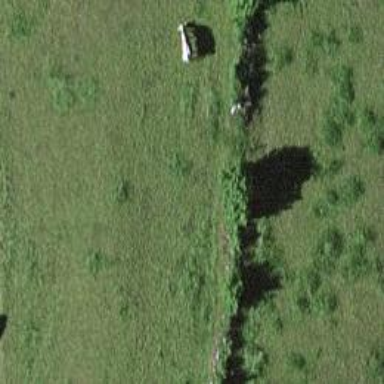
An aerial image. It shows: Dry stone wall barrier.